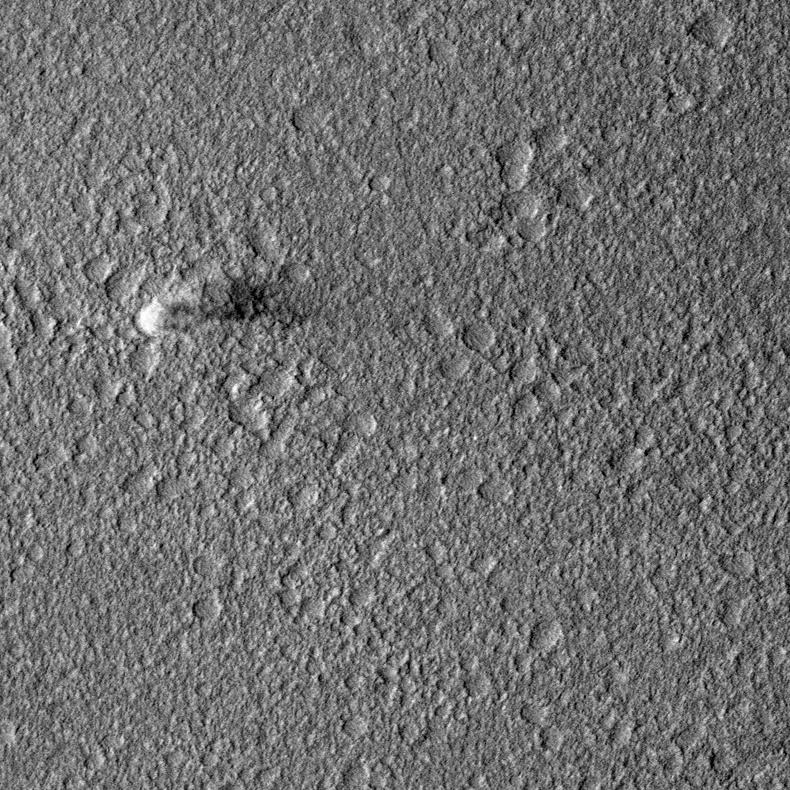
Label: dustdevil